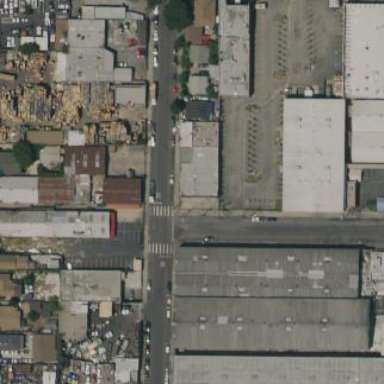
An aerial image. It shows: Building that serves as storage rental shop.